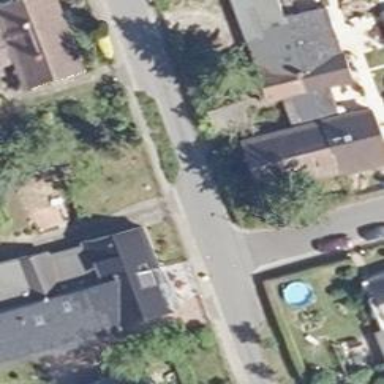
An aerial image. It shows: There is choker on the left for traffic calming.